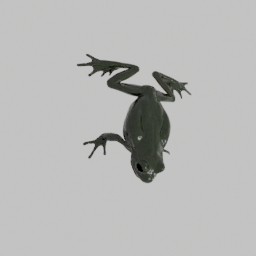
Label: animals